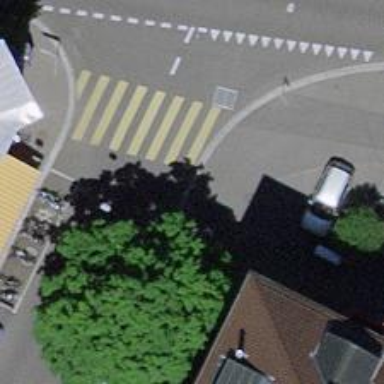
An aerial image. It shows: Kerb barrier.